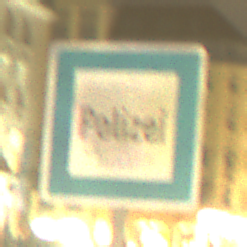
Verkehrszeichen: Polizei
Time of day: Night
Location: Outdoor (Urban)
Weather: Overcast
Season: NotSpecified
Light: Artificial